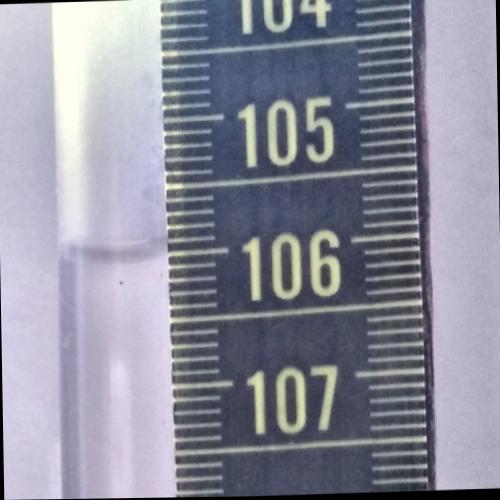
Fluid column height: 105.9 cm